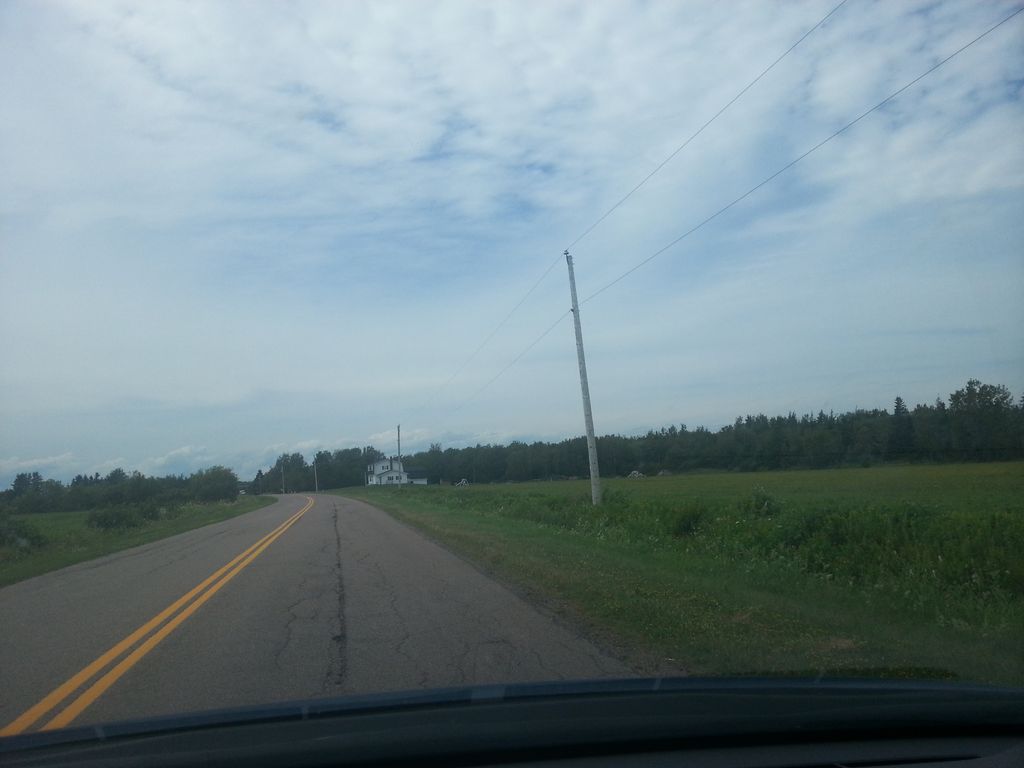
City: charlottetown